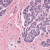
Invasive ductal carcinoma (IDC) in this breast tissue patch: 1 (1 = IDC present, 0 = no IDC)